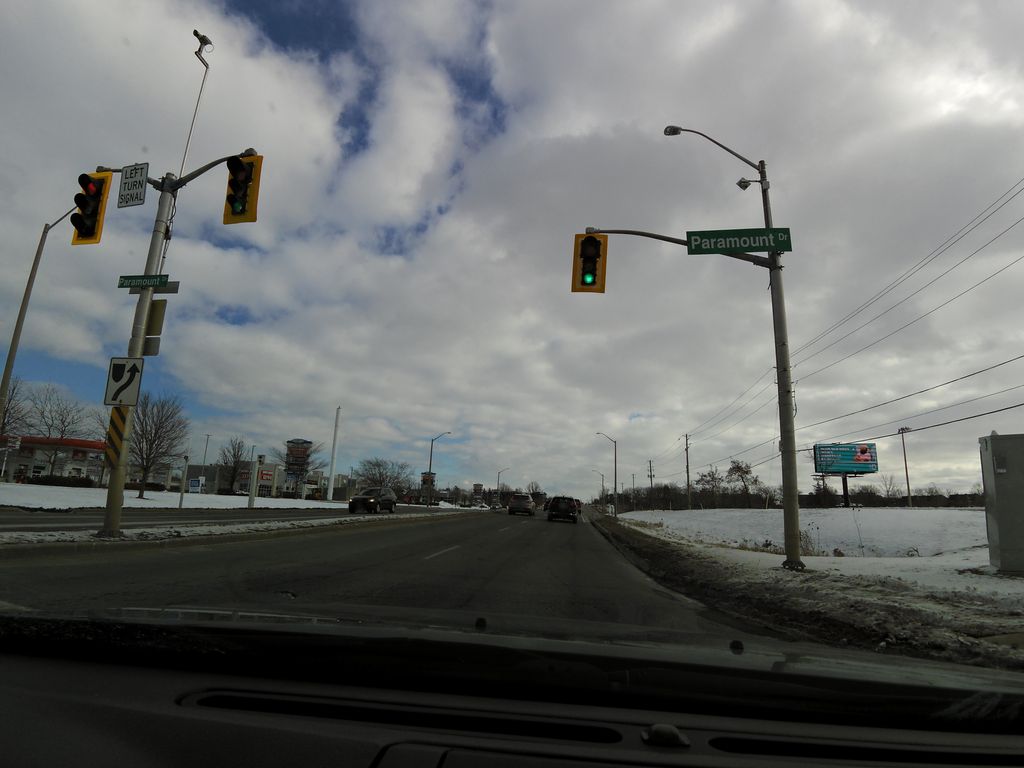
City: hamilton